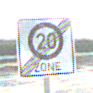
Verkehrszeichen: EndeZone20
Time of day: SunriseSunset
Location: Outdoor (Beach)
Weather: Clear
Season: NotSpecified
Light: Natural